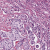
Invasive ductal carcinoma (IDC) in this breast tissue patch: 1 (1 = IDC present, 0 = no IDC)